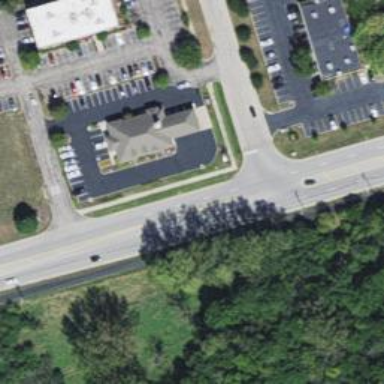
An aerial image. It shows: Secondary road with asphalt surface and separate sidewalk.